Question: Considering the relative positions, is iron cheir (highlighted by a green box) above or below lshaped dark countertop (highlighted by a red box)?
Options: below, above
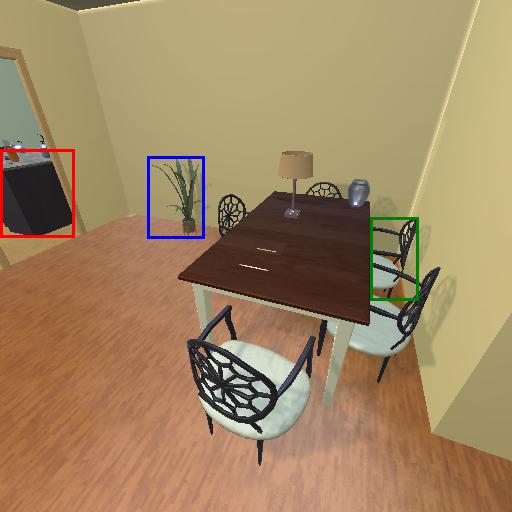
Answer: below